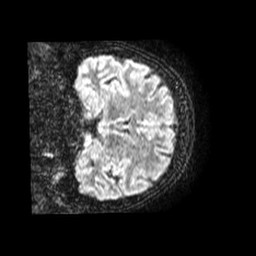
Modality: FLAIR
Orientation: coronal
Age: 44
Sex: female
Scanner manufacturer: philips
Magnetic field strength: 1.5 T
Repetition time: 4.8 s
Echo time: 0.3443 s